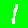
Digit: 1